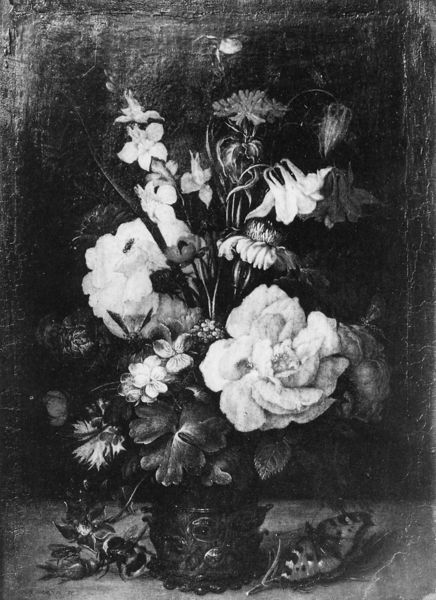
Titel: Liller strauß
Künstler: Roelant Savery
Institution: Lille, Musée des Beaux-Arts
Schlagwörter: blätter, dunkel, gemälde, weiß, blume, blumen, glas, grau, schwarz, tisch, blüte, blüten, rose, rosen, hochformat, bild, öl, pflanzen, stilleben, stillleben, vase, blumenvase, risse, ölgemälde, strauss, fliege, blumenstrauß, blütenblätter, katze, schwarzweiß, distel, insekten, schmetterling, welk, käfer, nelken, kornblume, falter, akelei, frisch, bukett, base, margeritte, stiefmütterchen, biene, knitter, viola, hummel, noppenbecher, stillenben, bildddd